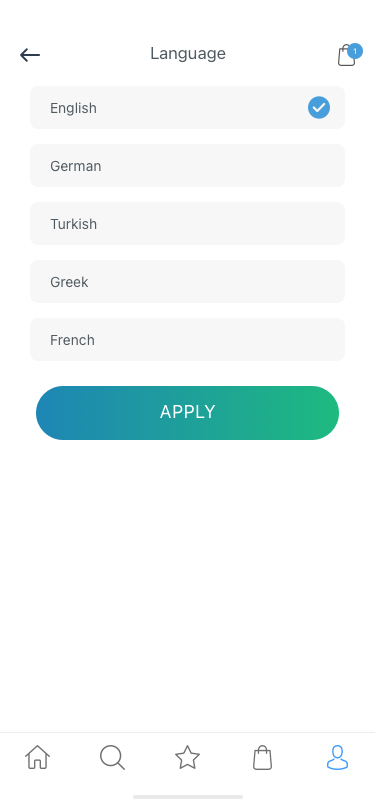
Text in this UI design:
APPLY
French
Greek
Turkish
German
English
1
Language